Question: I have implemented a custom action bar layout with 'AppCompat':
'''
public class DoneBarActivity {
public interface OnSaveActionListener {
public void onSave();
}
public static void setupActionBar(final ActionBarActivity activity,
final OnSaveActionListener listener) {
// Inflate a "Done/Cancel" custom action bar view.
final LayoutInflater inflater = (LayoutInflater) activity
.getSupportActionBar().getThemedContext()
.getSystemService(Context.LAYOUT_INFLATER_SERVICE);
final View customActionBarView = inflater.inflate(
R.layout.actionbar_custom_view_done_cancel, null);
customActionBarView.findViewById(R.id.actionbar_done)
.setOnClickListener(new View.OnClickListener() {
@Override
public void onClick(View v) {
// "Done" (or "Save")
if (listener != null) {
listener.onSave();
}
activity.finish();
}
});
customActionBarView.findViewById(R.id.actionbar_cancel)
.setOnClickListener(new View.OnClickListener() {
@Override
public void onClick(View v) {
// "Cancel"
activity.finish();
}
});
// Show the custom action bar view and
// hide the normal Home icon and title.
final ActionBar actionBar = activity.getSupportActionBar();
actionBar.setDisplayOptions(
ActionBar.DISPLAY_SHOW_CUSTOM, ActionBar.DISPLAY_SHOW_CUSTOM |
ActionBar.DISPLAY_SHOW_HOME |
ActionBar.DISPLAY_SHOW_TITLE);
actionBar.setCustomView(customActionBarView,
new ActionBar.LayoutParams(
ViewGroup.LayoutParams.MATCH_PARENT,
ViewGroup.LayoutParams.MATCH_PARENT
)
);
}
}
'''
My activity is just a dumb 'ActionBarActivity' that loads a fragment in a 'FrameLayout'. Here's the fragment code:
'''
@Override
public View onCreateView(final LayoutInflater inflater,
final ViewGroup container,
final Bundle savedInstanceState) {
// ...
DoneBarActivity.setupActionBar((ActionBarActivity) getActivity(),
new DoneBarActivity.OnSaveActionListener() {
@Override
public void onSave() {
saveIssueChangesAndClose();
}
});
return v;
}
'''
Here's the action bar layout:
'''
<LinearLayout xmlns:android="http://schemas.android.com/apk/res/android"
android:layout_width="match_parent"
android:layout_height="match_parent"
android:orientation="horizontal"
android:divider="?attr/dividerVertical"
android:showDividers="middle"
android:dividerPadding="12dp">
<include layout="@layout/include_cancel_button"/>
<include layout="@layout/include_done_button"/>
</LinearLayout>
'''
Here are the two buttons:
'''
<FrameLayout xmlns:android="http://schemas.android.com/apk/res/android"
style="?actionButtonStyle"
android:id="@+id/actionbar_cancel"
android:layout_width="0dp"
android:layout_height="match_parent"
android:layout_weight="1">
<TextView
style="?actionBarTabTextStyle"
android:layout_width="wrap_content"
android:layout_height="wrap_content"
android:layout_gravity="center"
android:paddingRight="20dp"
android:drawableLeft="@drawable/ic_action_cancel"
android:drawablePadding="8dp"
android:gravity="center_vertical"
android:text="@android:string/cancel"/>
</FrameLayout>
'''
and
'''
<FrameLayout xmlns:android="http://schemas.android.com/apk/res/android"
style="?actionButtonStyle"
android:id="@+id/actionbar_done"
android:layout_width="0dp"
android:layout_height="match_parent"
android:layout_weight="1">
<TextView
style="?actionBarTabTextStyle"
android:layout_width="wrap_content"
android:layout_height="wrap_content"
android:layout_gravity="center"
android:paddingRight="20dp"
android:drawableLeft="@drawable/ic_action_done"
android:drawablePadding="8dp"
android:gravity="center_vertical"
android:text="@string/save"/>
</FrameLayout>
'''
Here's the result in Jelly Bean vs. Gingerbread (Galaxy Nexus for the first, emulator for the latter):

As you can see, the content layout is going over the action bar custom layout (notice the blue overflow in JB and scrollbar position).
Using a non-custom action bar layout works properly on both JB and GB.
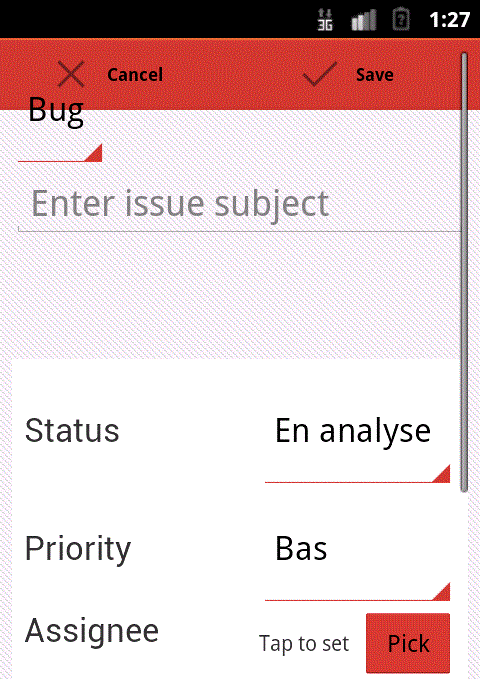
Answer: The overlay is caused due the different resource id used to reference the content view in different versions of Android. Please refer to the <URL>. Meanwhile, the following snippet should help you to identify the relevant portion of your code.
'''
// http://code.google.com/p/android/issues/detail?id=58108
private static int getContentViewCompat() {
return Build.VERSION.SDK_INT >= Build.VERSION_CODES.ICE_CREAM_SANDWICH ?
android.R.id.content : R.id.action_bar_activity_content;
}
'''
---
The switch is no longer needed. You can update or newer and then reference 'android.R.id.content' on all Android versions.